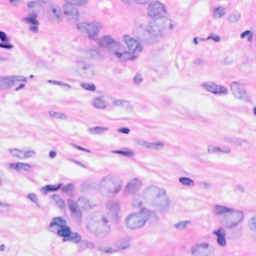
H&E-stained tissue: Breast